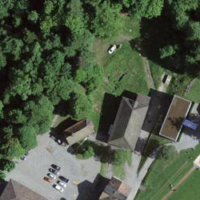
EUNIS habitat code: 24
Species observed at this site:
Corylus avellana